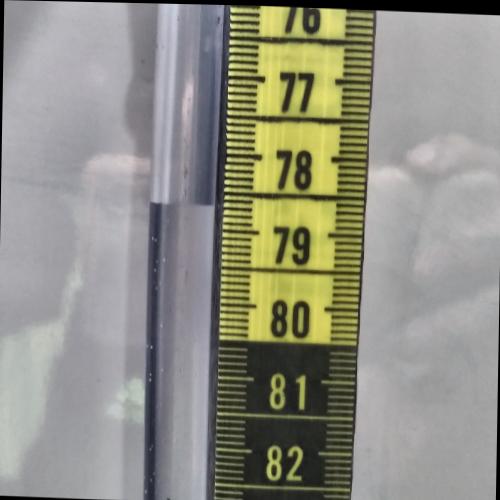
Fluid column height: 78.7 cm